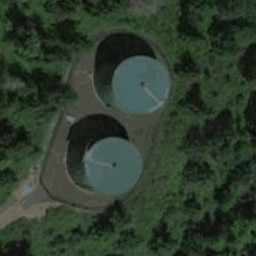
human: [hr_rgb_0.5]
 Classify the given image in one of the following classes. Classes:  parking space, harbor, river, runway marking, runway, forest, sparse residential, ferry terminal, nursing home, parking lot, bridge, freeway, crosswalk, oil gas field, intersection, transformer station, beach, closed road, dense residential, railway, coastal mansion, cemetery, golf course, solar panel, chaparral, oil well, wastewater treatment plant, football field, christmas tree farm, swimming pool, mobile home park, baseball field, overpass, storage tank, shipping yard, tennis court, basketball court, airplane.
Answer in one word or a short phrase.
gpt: storage tank